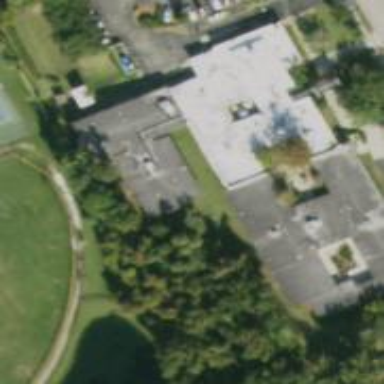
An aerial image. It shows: Commercial building.